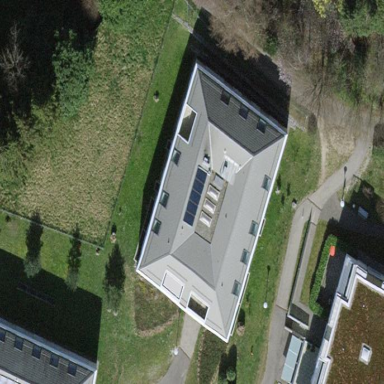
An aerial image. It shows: Unique apartment building with quadruple saltbox roof shape.